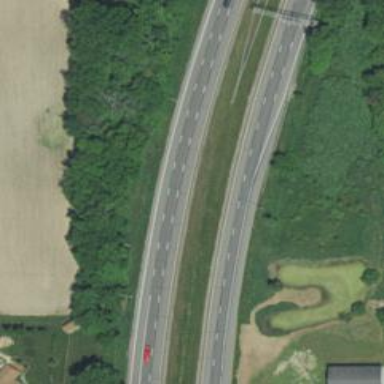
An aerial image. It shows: Asphalt surface motorway with expressway access.